Question:
In the attached screenshot, the grey areas around the activity are translucent and have activity is shown with the following xml.
'''
<?xml version="1.0" encoding="utf-8"?>
<LinearLayout xmlns:android="http://schemas.android.com/apk/res/android" android:layout_width="fill_parent"
android:layout_height="fill_parent" android:background="@color/candidate_normal" android:scrollX="-100dp"
android:scrollY="-100dp" android:onClick="backgrndListner">
<LinearLayout android:orientation="vertical" android:layout_width="wrap_content" android:layout_height="wrap_content"
android:background="@drawable/overlay1" android:clickable="false">
<LinearLayout android:layout_width="1100dp" android:layout_height="wrap_content" android:orientation="horizontal">
<ImageButton android:id="@+id/homeButton" android:src="@drawable/home" android:layout_width="wrap_content"
android:layout_height="wrap_content" android:clickable="true"/>
<LinearLayout android:layout_width="1100dp" android:layout_height="wrap_content" android:orientation="horizontal">
<TextView android:textSize="18dp" android:text="Header" android:editable="true" android:layout_height="wrap_content"
android:layout_width="wrap_content" android:id="@+id/headerInfo" android:layout_marginLeft="25dp"
android:layout_marginTop="2dp"/>
<TextView android:id="@+id/yellowCardItem" android:textSize="30dp" android:textStyle="bold"
android:text="Yellow Card Item" android:layout_marginTop="25dp" android:layout_marginLeft="300dp"
android:layout_height="wrap_content" android:layout_width="wrap_content" android:gravity="center_horizontal"/>
</LinearLayout>
<ImageButton android:id="@+id/statusComplete" android:src="@drawable/notification_done_red" android:layout_width="wrap_content"
android:layout_height="wrap_content" android:layout_gravity="right|top"/>
</LinearLayout>
<LinearLayout android:layout_width="1100dp" android:layout_height="wrap_content" android:orientation="vertical">
<TextView android:id="@+id/yellowCardDescription" android:textSize="20dp" android:padding="30dp"
android:layout_marginLeft="50dp" android:layout_marginRight="50dp"
android:layout_width="wrap_content" android:layout_height="300dp" android:gravity="center_horizontal"
android:text="Description should come here" android:textColor="#FF0000"/>
</LinearLayout>
<LinearLayout android:id="@+id/mediaItems" android:layout_width="match_parent" android:layout_height="wrap_content"
android:orientation="horizontal" android:layout_marginLeft="200dp">
</LinearLayout>
<LinearLayout android:layout_width="fill_parent" android:layout_height="wrap_content" android:orientation="horizontal"
android:layout_marginTop="10dp">
<ImageButton android:id="@+id/share" android:src="@drawable/share" android:layout_width="wrap_content"
android:layout_height="wrap_content" android:clickable="true" android:layout_gravity="right|top" android:layout_marginLeft="1185dp"/>
</LinearLayout>
</LinearLayout>
'''
The problem that I am facing is that whenever I touch the white area(where the activity is present) it senses the which I just want for the areas in grey(highlighted in red colors). I just want the touch to be activated for the area outside the white activity area for hte complete screen.
Any help would be really appreciated.
yout>
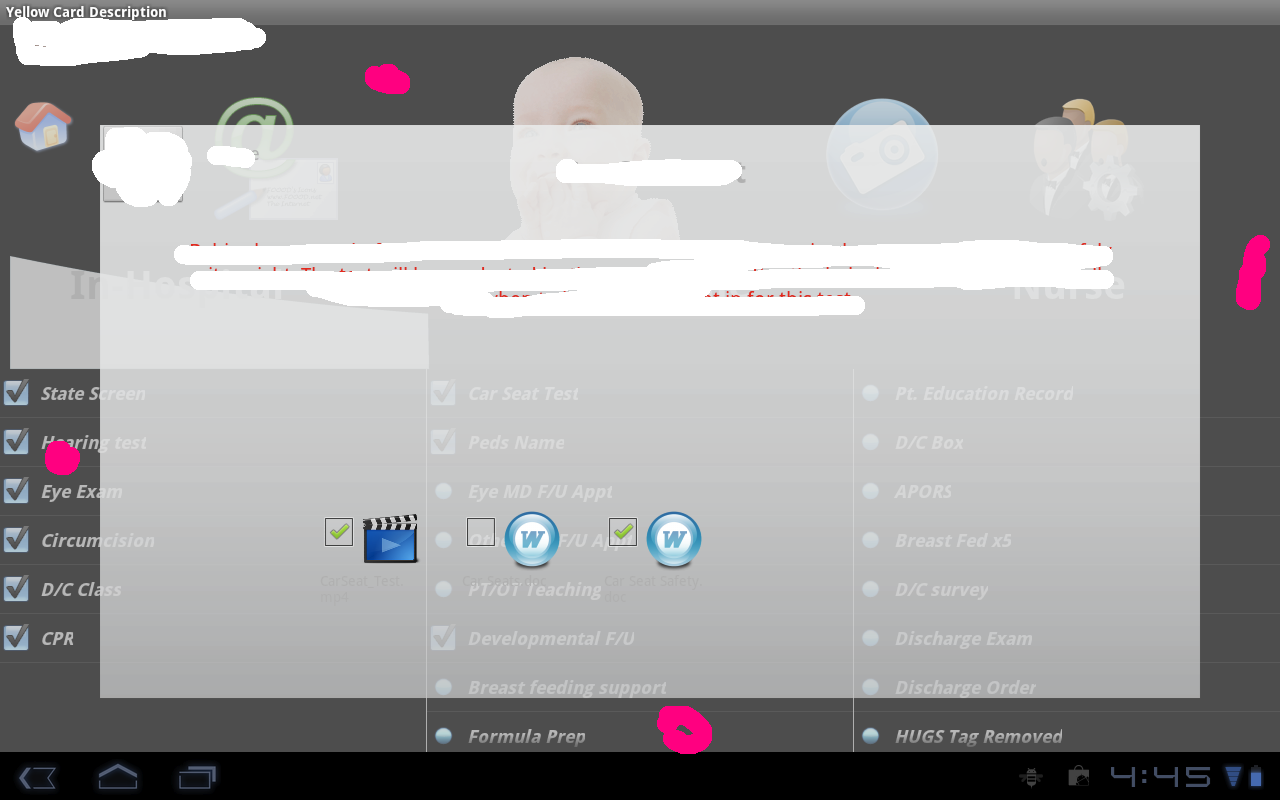
Answer: I think you need to prevent the inside view from propagating the touch event. So you could try to add an id to the 2nd LinearLayout
'''
<?xml version="1.0" encoding="utf-8"?>
<LinearLayout xmlns:android="http://schemas.android.com/apk/res/android" android:layout_width="fill_parent"
android:layout_height="fill_parent" android:background="@color/candidate_normal" android:scrollX="-100dp"
android:scrollY="-100dp" android:onClick="backgrndListner">
<LinearLayout android:id="@+id/ignorebox" android:orientation="vertical" android:layout_width="wrap_content" android:layout_height="wrap_content"
android:background="@drawable/overlay1" android:clickable="false">
'''
and then in your 'onCreate' try this:
'''
findViewById(R.id.ignorebox).setOnTouchListener(new View.OnTouchListener(){
public boolean onTouch(View v, MotionEvent event){ return true; }
});
'''